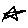
Label: star